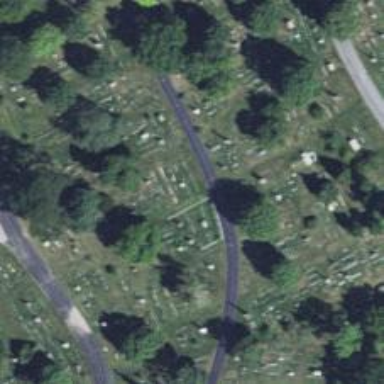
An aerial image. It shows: Sector in the cemetery.